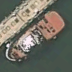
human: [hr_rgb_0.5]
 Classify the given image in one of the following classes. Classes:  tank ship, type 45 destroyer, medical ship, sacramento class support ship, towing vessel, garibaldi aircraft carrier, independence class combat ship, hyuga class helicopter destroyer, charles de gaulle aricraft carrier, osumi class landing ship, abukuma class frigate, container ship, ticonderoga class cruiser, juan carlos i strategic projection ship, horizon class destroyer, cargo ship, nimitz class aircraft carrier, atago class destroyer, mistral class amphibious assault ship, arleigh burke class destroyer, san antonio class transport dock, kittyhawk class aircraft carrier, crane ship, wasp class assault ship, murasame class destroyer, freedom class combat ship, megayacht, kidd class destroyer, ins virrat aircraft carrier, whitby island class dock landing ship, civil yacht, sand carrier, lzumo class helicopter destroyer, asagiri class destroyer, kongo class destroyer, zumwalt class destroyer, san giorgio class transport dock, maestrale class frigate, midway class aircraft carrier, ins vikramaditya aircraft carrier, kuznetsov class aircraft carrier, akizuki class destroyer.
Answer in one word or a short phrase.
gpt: Towing vessel